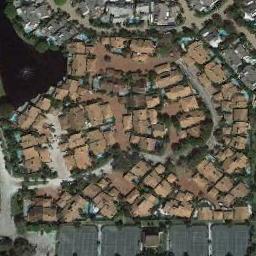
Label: dense_residential